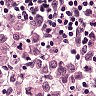
Metastatic tissue present: yes